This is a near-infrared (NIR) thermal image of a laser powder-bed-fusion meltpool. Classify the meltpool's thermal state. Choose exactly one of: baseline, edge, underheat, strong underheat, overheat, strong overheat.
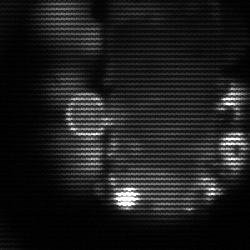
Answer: strong underheat